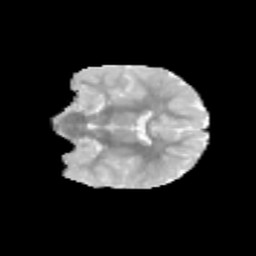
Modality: MD
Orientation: coronal
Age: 9
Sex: female
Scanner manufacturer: siemens
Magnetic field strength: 3 T
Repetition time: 3.8 s
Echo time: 0.07 s